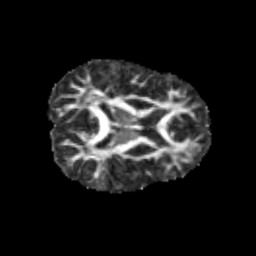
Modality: FA
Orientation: axial
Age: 12
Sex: male
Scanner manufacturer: siemens
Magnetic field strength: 3 T
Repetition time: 3.8 s
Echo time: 0.07 s